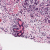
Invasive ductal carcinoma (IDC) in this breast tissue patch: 1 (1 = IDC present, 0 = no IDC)